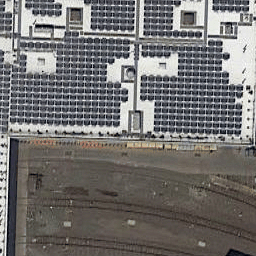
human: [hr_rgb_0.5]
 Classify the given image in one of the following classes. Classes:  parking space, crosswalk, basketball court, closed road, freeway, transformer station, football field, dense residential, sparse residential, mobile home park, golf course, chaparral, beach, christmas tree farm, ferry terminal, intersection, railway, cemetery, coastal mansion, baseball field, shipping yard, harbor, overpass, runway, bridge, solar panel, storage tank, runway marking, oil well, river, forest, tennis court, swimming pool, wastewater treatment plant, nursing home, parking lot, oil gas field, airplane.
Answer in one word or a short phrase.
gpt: solar panel